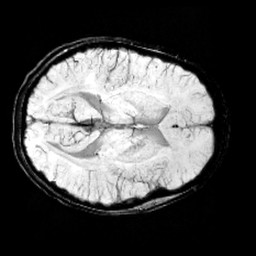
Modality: minIP
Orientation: axial
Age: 12
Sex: female
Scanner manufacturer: siemens
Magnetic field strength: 3 T
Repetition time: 0.027 s
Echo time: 0.02 s